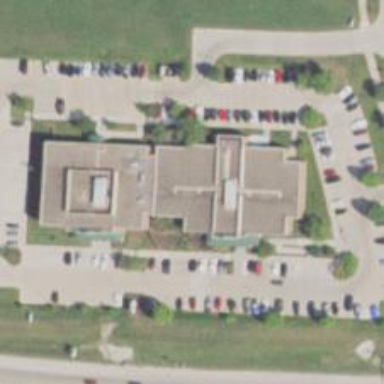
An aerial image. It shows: Healthcare clinic.